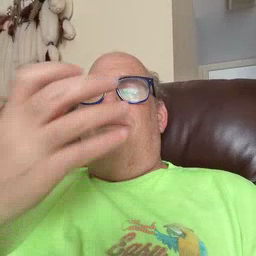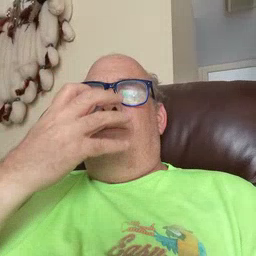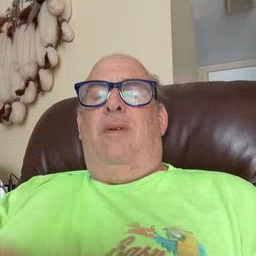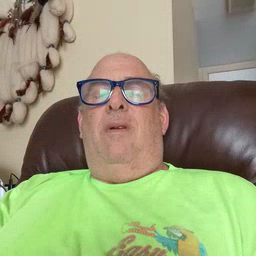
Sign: mad